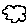
Label: cloud